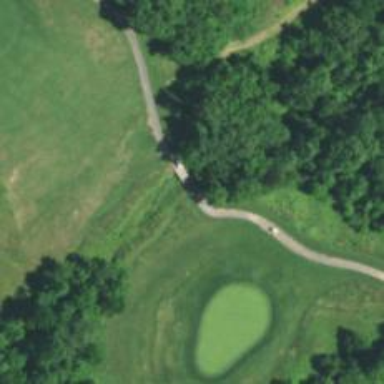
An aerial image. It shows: Path bridge over golf path.